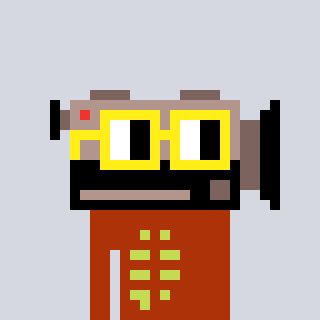
a pixel art character with square yellow glasses, a camcorder-shaped head and a hotbrown-colored body on a cool background